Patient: sex M, age 26
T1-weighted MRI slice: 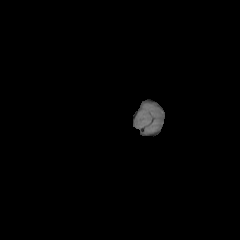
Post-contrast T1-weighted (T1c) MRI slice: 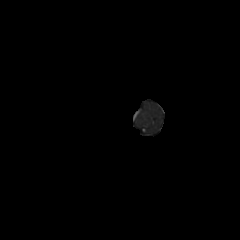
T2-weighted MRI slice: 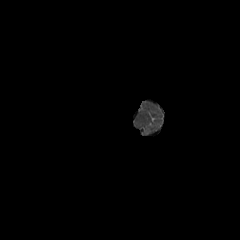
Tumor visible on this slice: no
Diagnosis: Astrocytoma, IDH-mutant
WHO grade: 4